Question: How can I change axes values that are displayed on chart in 3D surface plot in Matplotlib?
I have 16, 32, 64 and 128 values on X axis but matplotlib displays 10, 20, 30, 40, etc. What should I do to display it correctly (I mean exactly 16, 32, 64 and 128 values)?

Below is the code:
'''
from mpl_toolkits.mplot3d import axes3d
import matplotlib.pyplot as plt
from matplotlib import cm
import numpy as np
fig = plt.figure()
ax = fig.add_subplot(111, projection='3d')
plt.title("Just simple text of 3D plot")
X = [
[16, 16, 16, 16, 16, 16, 16],
[32, 32, 32, 32, 32, 32, 32],
[64, 64, 64, 64, 64, 64, 64],
[128, 128, 128, 128, 128, 128, 128]
]
Y = [
[1, 2, 3, 4, 5, 6, 7],
[1, 2, 3, 4, 5, 6, 7],
[1, 2, 3, 4, 5, 6, 7],
[1, 2, 3, 4, 5, 6, 7]
]
Z = [
[550 ,700 ,650 ,550 ,300 ,100 ,5],
[650 ,760 ,720 ,620 ,350 ,150 ,15],
[720 ,800 ,780 ,700 ,500 ,250 ,50 ],
[580 ,690 ,600 ,550 ,250 ,50 ,5 ]
]
ax.plot_surface(X, Y, Z, rstride=1, cstride=1, cmap=cm.coolwarm, linewidth=0, antialiased=False)
ax.set_xlabel('X')
ax.set_ylabel('Y')
ax.set_zlabel('Z')
ax.view_init(elev=33, azim=155)
plt.savefig("3d_test.png")
'''
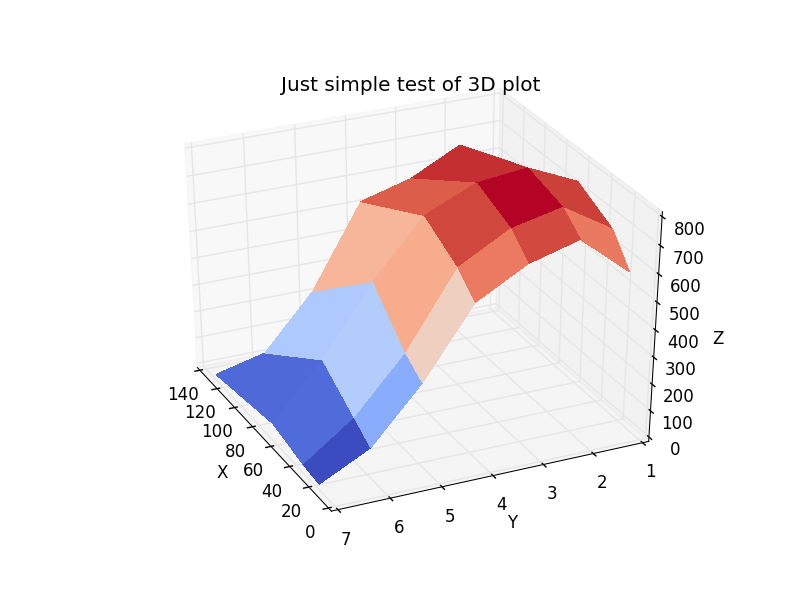
Answer: I think the folowwing will do:
'''
ax.set_xticks([16,32,64,128])
'''